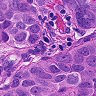
Metastatic tissue present: yes